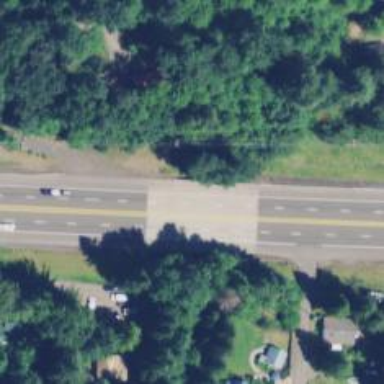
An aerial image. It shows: Bridge over trunk highway expressway.